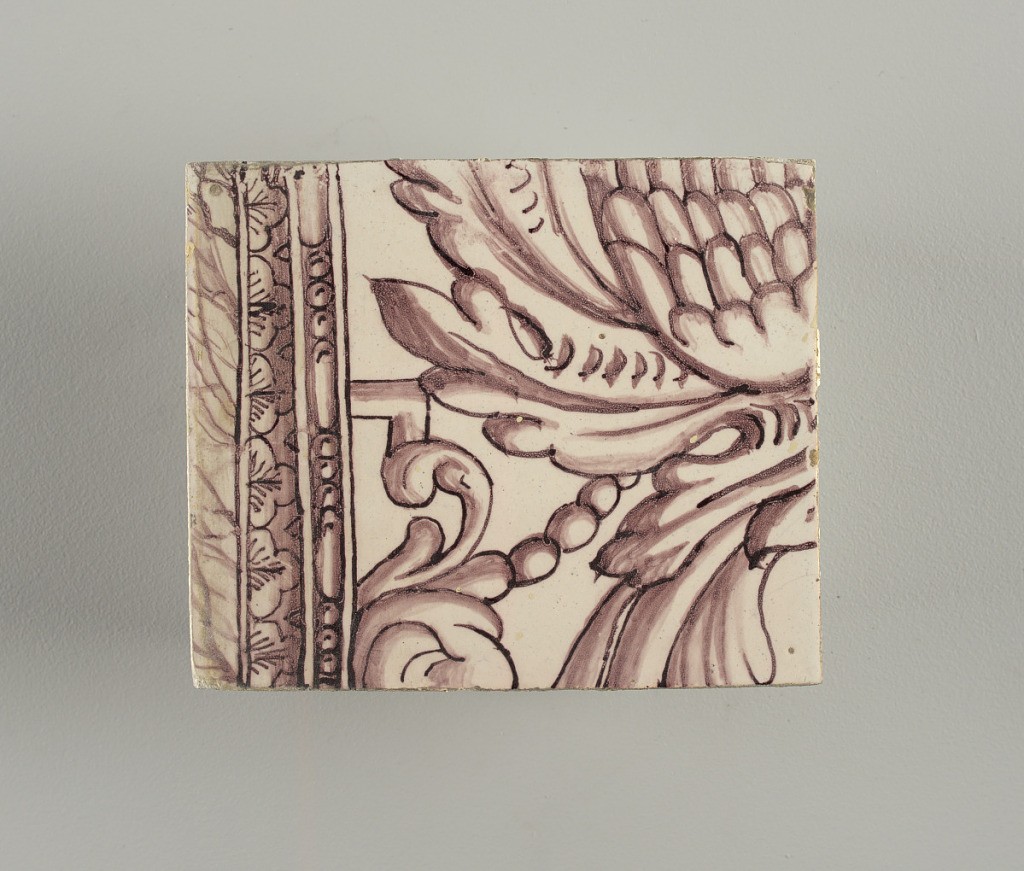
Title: Panel
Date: ca. 1725
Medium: Tin-glazed earthenware, underglaze manganese decoration
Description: Tile from upright rectangular panel of tiles; dark purple (manganese) on white ground showing arched framework; oval cartouche bearing double monogram (probably Lubert Adolf Torck), supported by pair of nude amors; pair of small amors holding crown above, borne by pair of female terms; surrounded by leafscrolls and foliations, with pair of flower-filled urns; top center, lunetted amor's head pendented with rosetted lattice cartouche.

To be used in Rozendaal Castel. Intended to be viewed inset into a wall- indicated by the inclusion of a trompe-l'oeil marbleized edge that surrounds three sides of the panel.